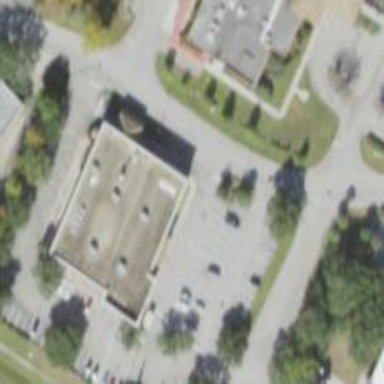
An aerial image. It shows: Building.